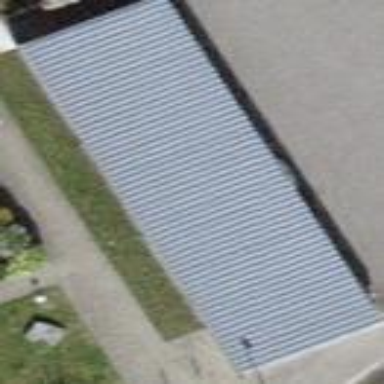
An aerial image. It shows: View of roof of building.